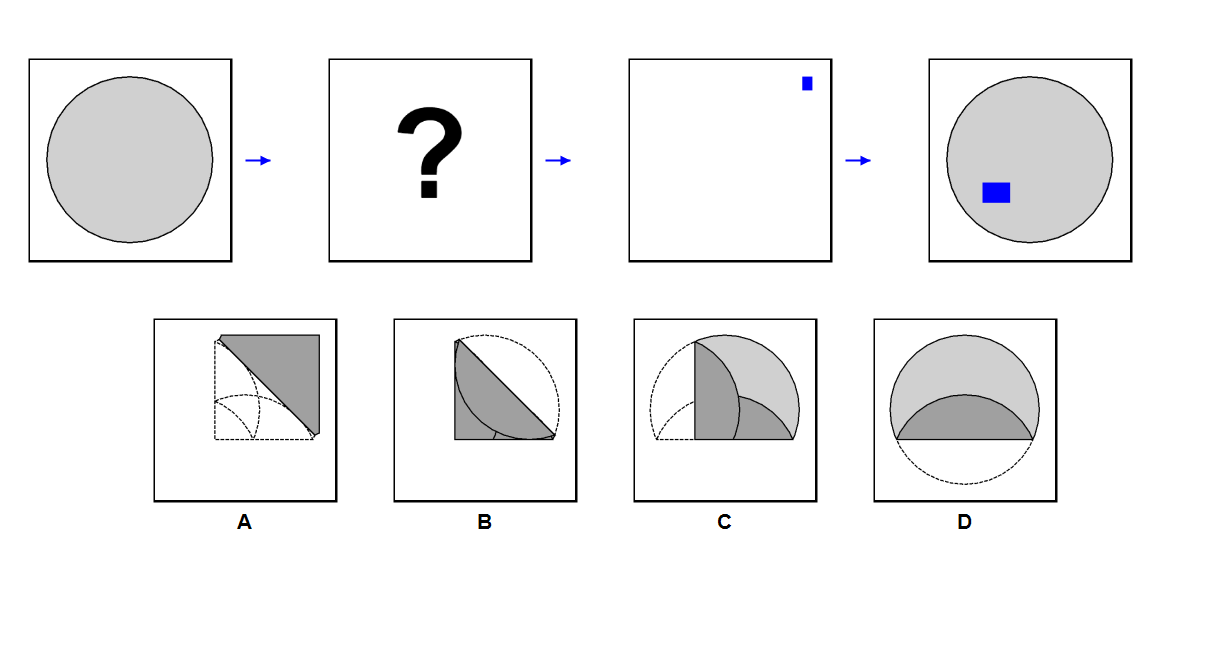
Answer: B